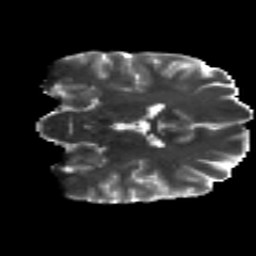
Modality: T2w
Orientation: coronal
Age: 18
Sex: male
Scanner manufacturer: siemens
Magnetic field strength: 3 T
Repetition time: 8.8 s
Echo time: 0.085 s